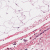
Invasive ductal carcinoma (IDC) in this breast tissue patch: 0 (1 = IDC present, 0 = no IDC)